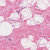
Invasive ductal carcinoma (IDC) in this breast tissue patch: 0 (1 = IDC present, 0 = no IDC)